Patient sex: M
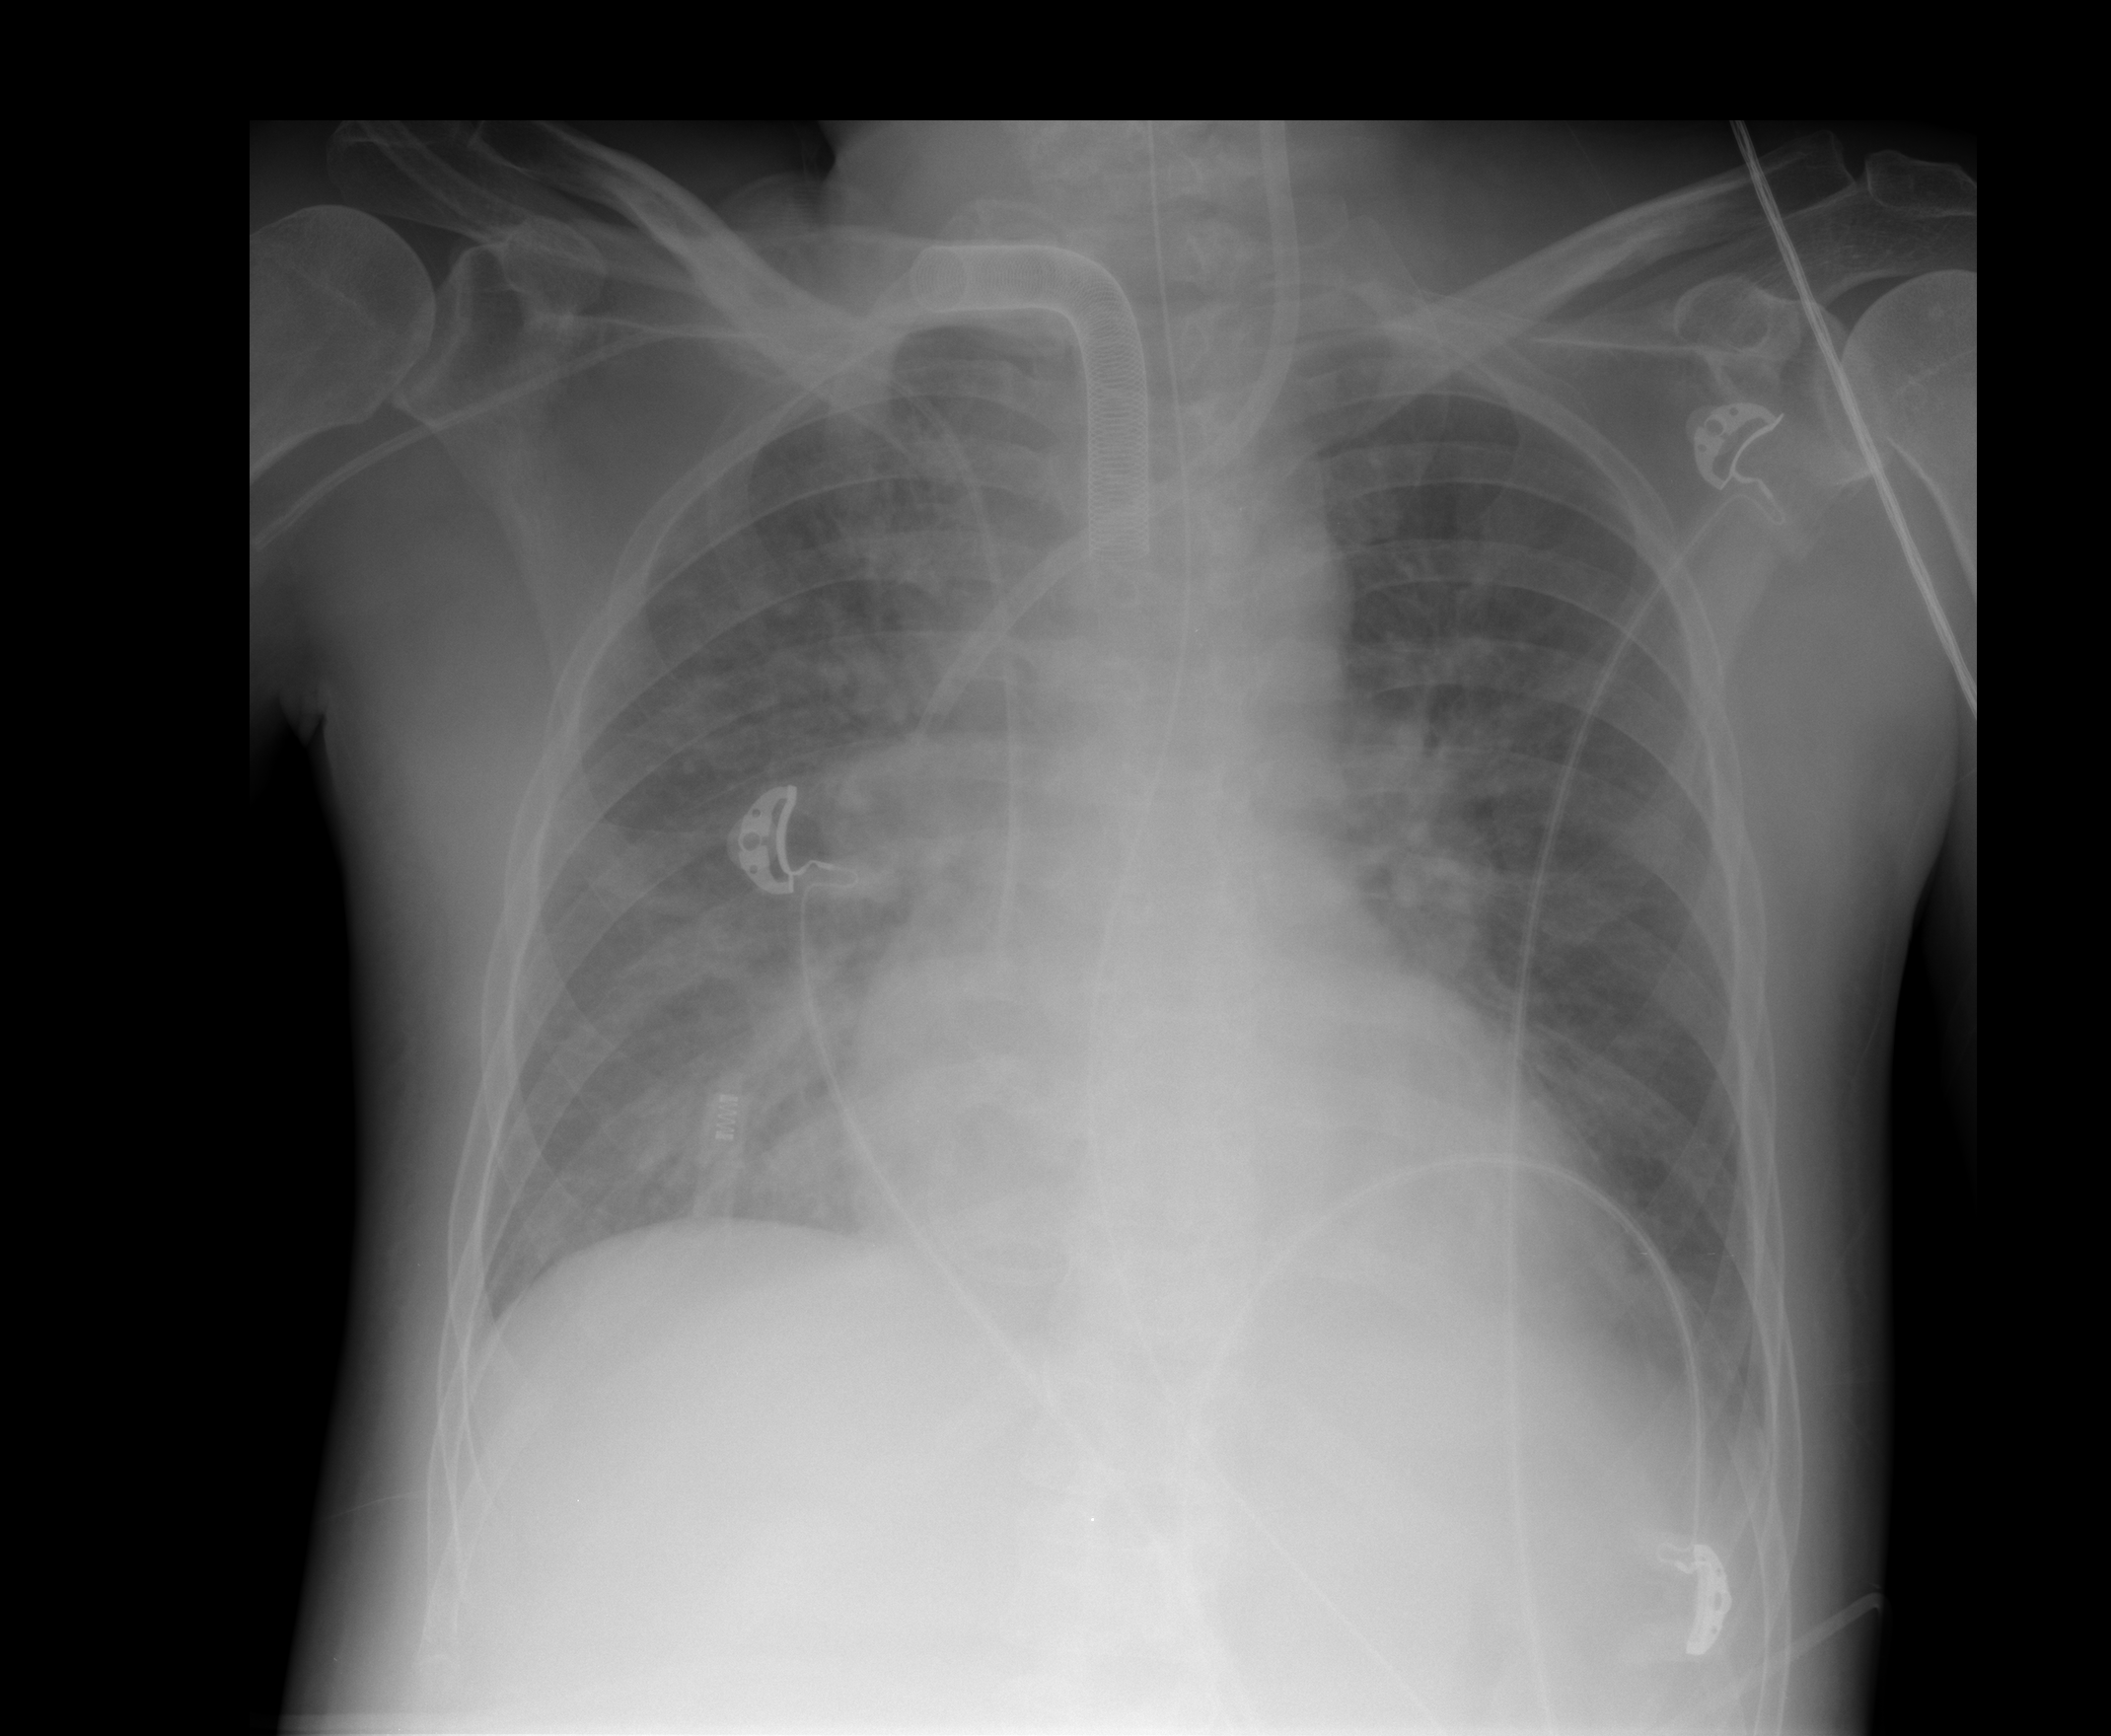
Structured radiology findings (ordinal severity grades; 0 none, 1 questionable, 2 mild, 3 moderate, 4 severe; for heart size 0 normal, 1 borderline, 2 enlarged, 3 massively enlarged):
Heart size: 2
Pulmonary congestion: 3
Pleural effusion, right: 0
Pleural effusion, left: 1
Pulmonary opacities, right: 3
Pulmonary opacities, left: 2
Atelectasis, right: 1
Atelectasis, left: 0